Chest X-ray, PA view. Patient: 43 years old, sex M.
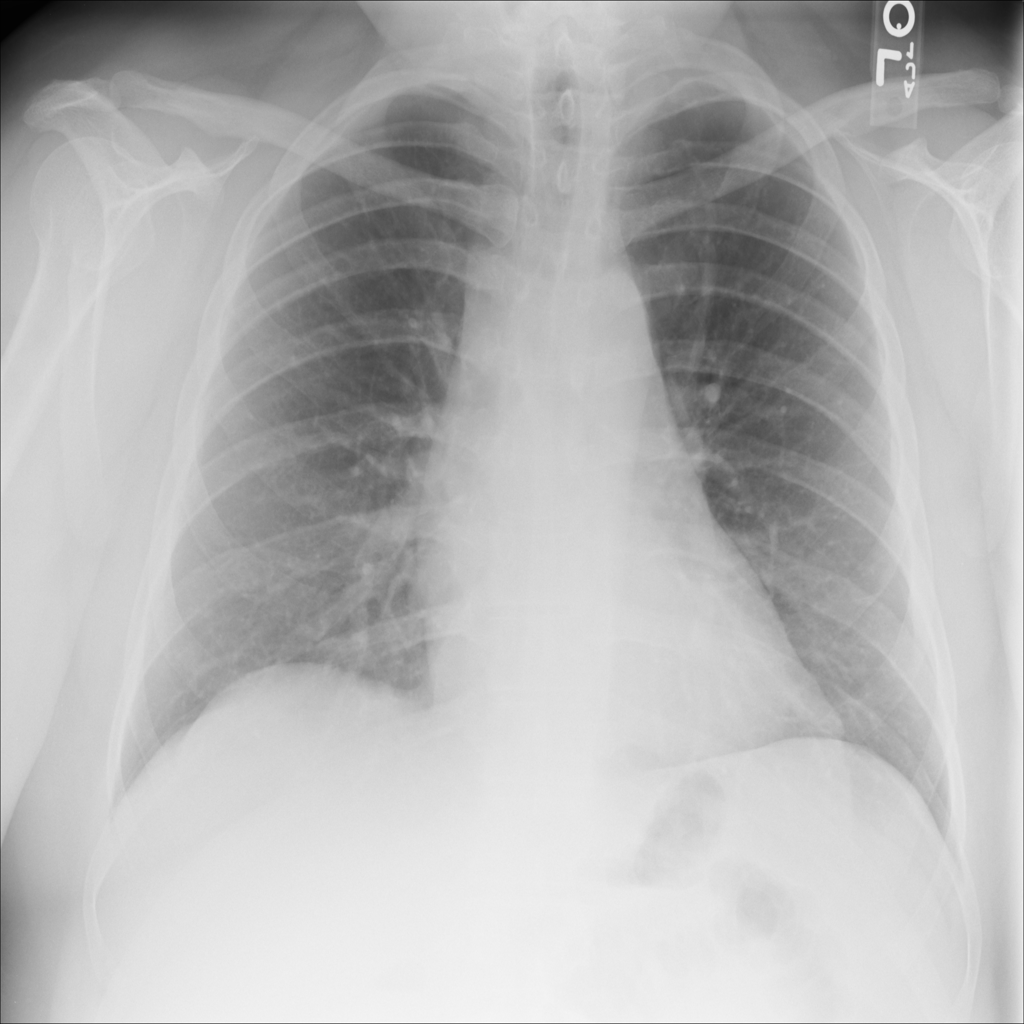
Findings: No Finding